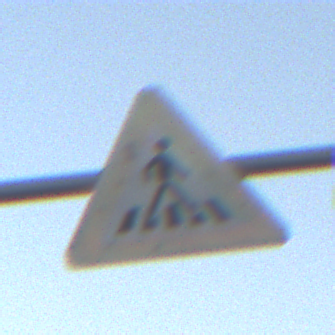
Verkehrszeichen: FussgaengerueberwegLinks
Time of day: SunriseSunset
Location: Outdoor (Nature)
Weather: Clear
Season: NotSpecified
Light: Natural